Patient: sex F, age 35
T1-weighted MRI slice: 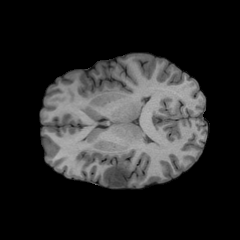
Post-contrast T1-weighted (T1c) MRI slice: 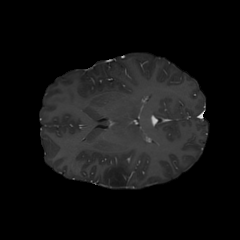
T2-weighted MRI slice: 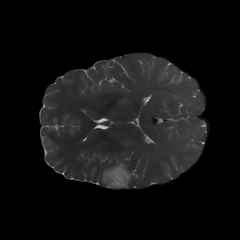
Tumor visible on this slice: yes
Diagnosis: Oligodendroglioma, IDH-mutant, 1p/19q-codeleted
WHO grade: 2